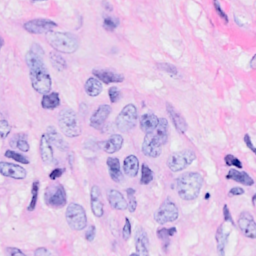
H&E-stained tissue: Breast